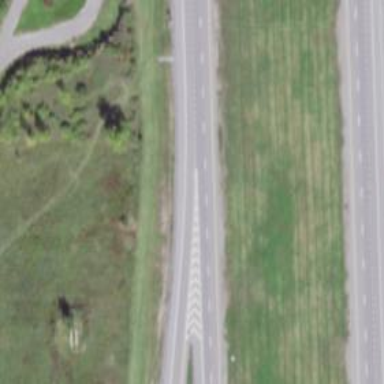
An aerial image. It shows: Motorway junction.